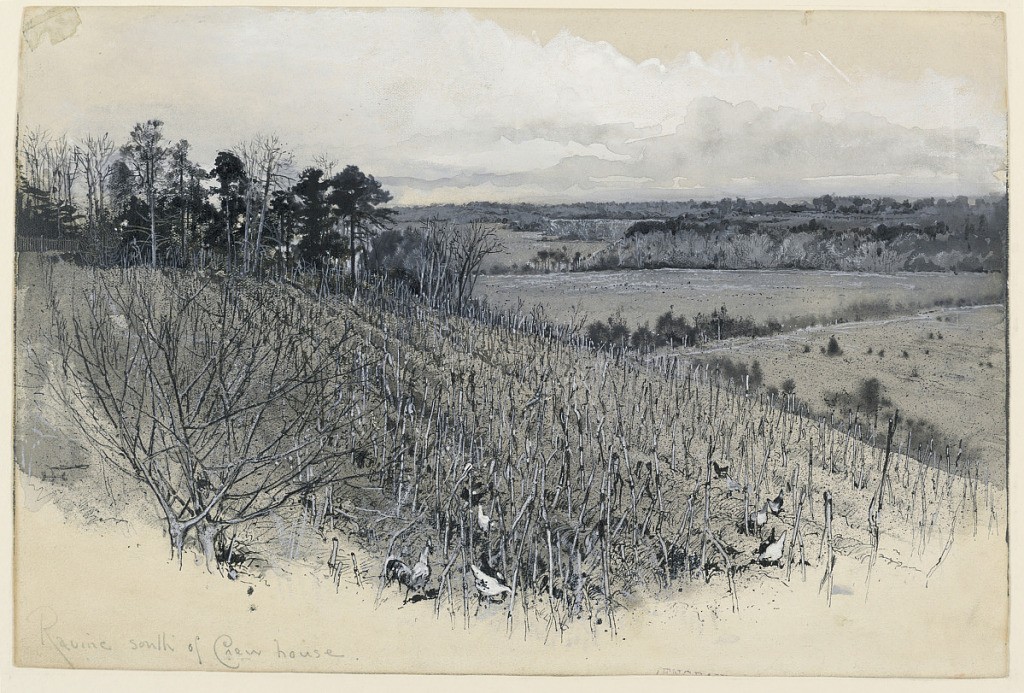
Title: Scene of the Confederate Attack on the West Side of Crew's Hill
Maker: Harry Fenn, American, 1845–1911
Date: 1885
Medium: Pen and ink, brush and black and grey wash, with white gouache, on grey paper
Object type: Drawing
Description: View of a large field with chickens scratching around. Large fields in middle distance.